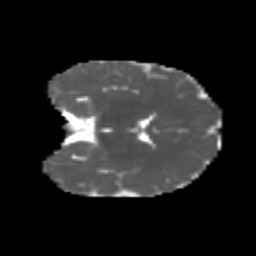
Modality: MD
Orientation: coronal
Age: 6
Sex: male
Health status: healthy